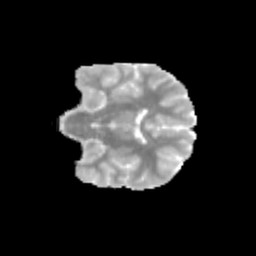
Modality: MD
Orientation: coronal
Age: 11
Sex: male
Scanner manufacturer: siemens
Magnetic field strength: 3 T
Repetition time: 3.8 s
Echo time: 0.07 s